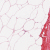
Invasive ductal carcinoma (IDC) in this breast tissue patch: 0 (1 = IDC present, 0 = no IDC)